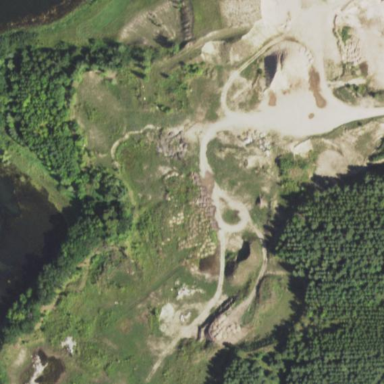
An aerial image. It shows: Quarry area rich in sand and gravel resources.